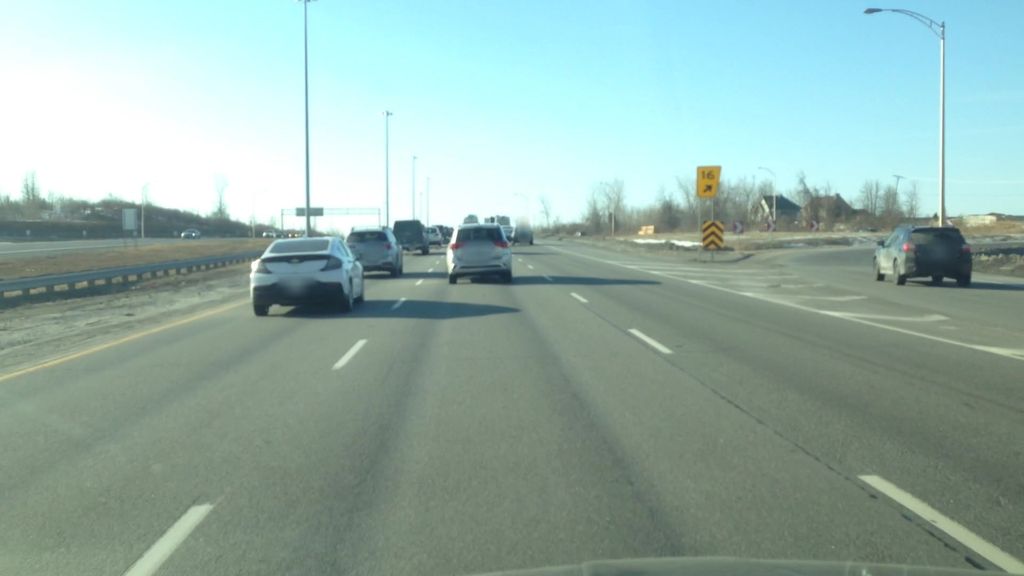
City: montreal